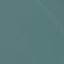
Land use / land cover class: SeaLake